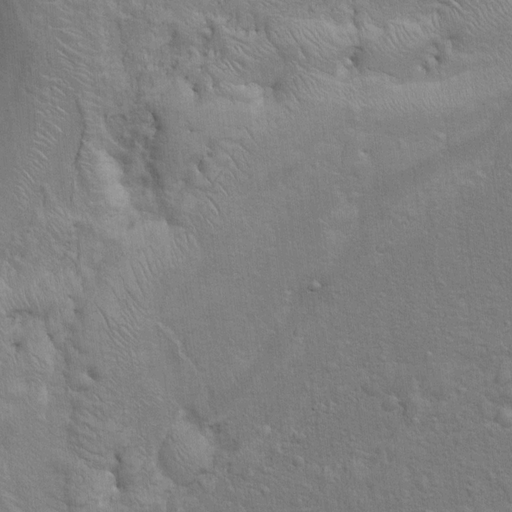
Objects detected: cone